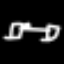
Label: bed